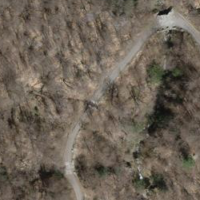
EUNIS habitat code: 41
Species observed at this site:
Thaumetopoea pityocampa
Cyanistes caeruleus